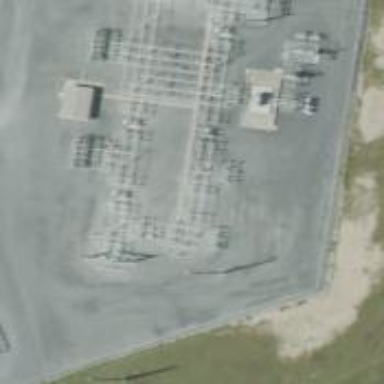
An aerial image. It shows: Switch for power supply.